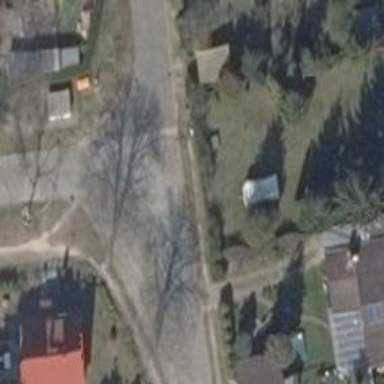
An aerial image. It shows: Residential road with sidewalks on both sides.